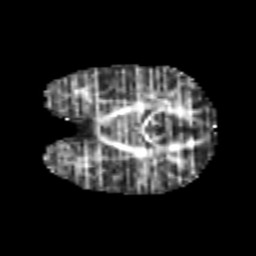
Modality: FA
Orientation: coronal
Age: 6
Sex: female
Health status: healthy